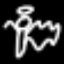
Label: angel